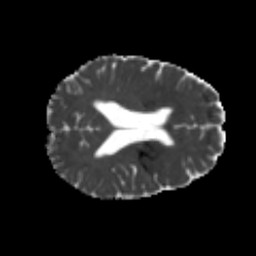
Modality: MD
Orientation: axial
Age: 20
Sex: female
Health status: healthy
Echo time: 0.074 s